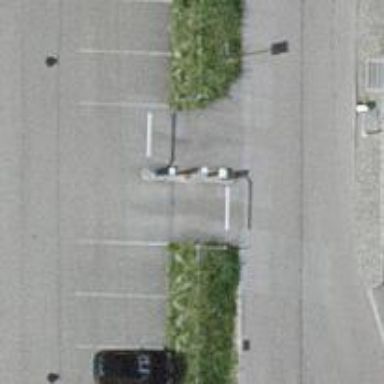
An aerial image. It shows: Lift gate barrier.